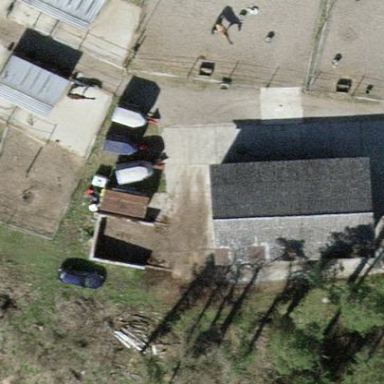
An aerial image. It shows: Shed building.